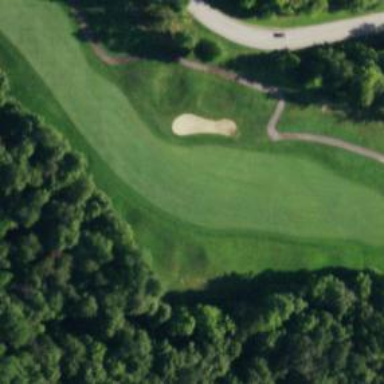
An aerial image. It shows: Golf hole.